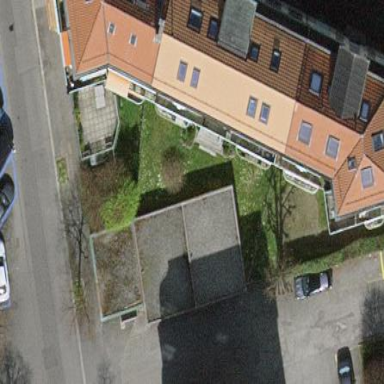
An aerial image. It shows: Group of garages.